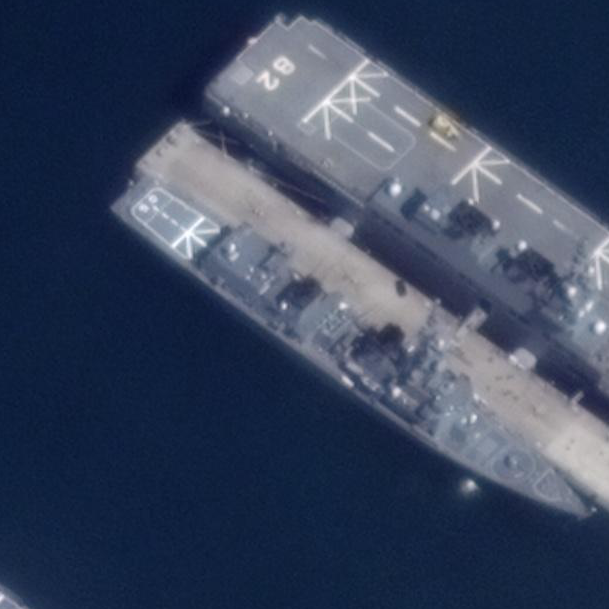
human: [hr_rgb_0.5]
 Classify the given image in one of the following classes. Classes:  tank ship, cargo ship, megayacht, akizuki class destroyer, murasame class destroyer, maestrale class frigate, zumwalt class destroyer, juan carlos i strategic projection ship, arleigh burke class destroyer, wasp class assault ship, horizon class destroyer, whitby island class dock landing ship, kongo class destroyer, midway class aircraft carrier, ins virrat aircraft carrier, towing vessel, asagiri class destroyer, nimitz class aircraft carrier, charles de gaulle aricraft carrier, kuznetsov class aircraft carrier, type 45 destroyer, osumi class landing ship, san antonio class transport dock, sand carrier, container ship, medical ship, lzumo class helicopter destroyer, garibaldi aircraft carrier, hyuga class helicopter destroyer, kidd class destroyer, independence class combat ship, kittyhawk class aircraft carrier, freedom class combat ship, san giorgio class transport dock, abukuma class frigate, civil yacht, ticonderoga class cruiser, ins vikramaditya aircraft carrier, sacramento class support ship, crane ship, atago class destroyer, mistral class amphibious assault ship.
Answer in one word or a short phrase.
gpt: Asagiri class destroyer